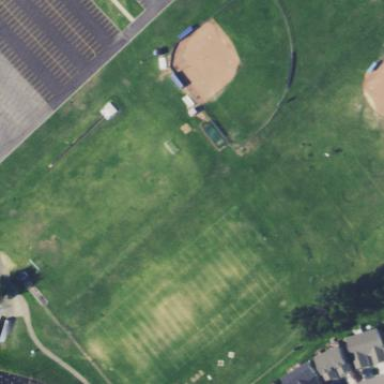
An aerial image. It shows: Baseball pitch for leisure and sports activities.